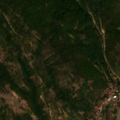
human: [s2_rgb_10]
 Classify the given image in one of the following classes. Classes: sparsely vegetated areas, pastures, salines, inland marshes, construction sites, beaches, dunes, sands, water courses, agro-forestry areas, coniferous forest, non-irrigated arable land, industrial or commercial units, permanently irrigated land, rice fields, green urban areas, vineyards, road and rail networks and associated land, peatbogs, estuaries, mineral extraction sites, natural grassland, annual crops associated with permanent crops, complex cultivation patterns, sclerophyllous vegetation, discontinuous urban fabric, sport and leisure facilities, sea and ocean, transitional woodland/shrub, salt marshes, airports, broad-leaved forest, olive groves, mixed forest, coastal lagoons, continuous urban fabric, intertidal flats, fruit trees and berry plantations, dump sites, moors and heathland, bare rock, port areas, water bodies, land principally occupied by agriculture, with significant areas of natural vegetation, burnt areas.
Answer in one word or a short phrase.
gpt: discontinuous urban fabric, complex cultivation patterns, land principally occupied by agriculture, with significant areas of natural vegetation, broad-leaved forest, transitional woodland/shrub